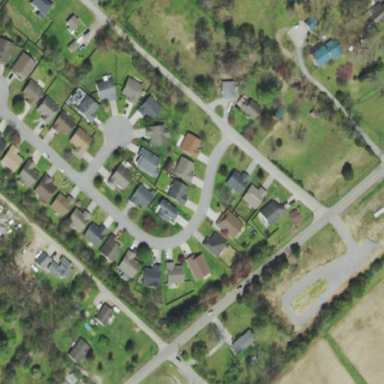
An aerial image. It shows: Single-family residential area.